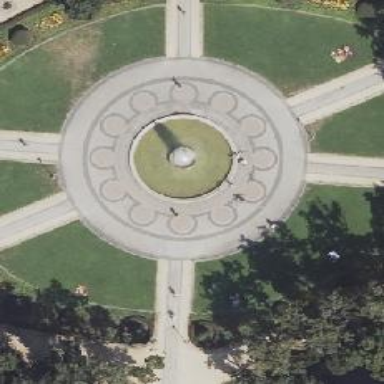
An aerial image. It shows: Fountain.